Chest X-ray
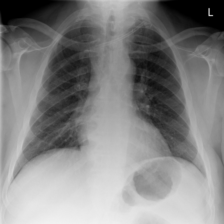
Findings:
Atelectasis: negative
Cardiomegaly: negative
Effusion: negative
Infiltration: negative
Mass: negative
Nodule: negative
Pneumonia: negative
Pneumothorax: negative
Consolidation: negative
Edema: negative
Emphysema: negative
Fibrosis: negative
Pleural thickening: negative
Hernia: negative